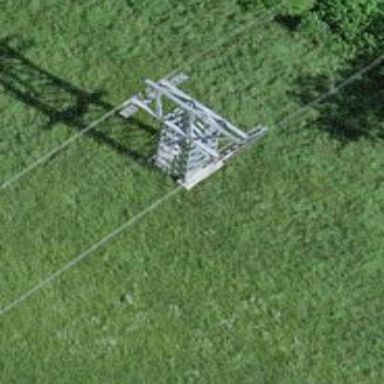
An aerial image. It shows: Pylon used for aerialway.